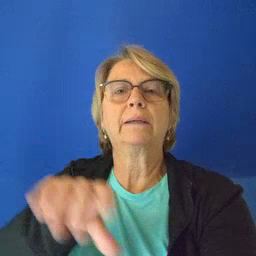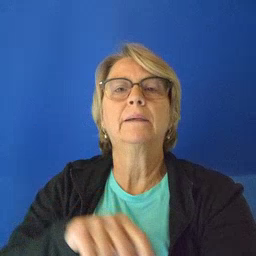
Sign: chocolate